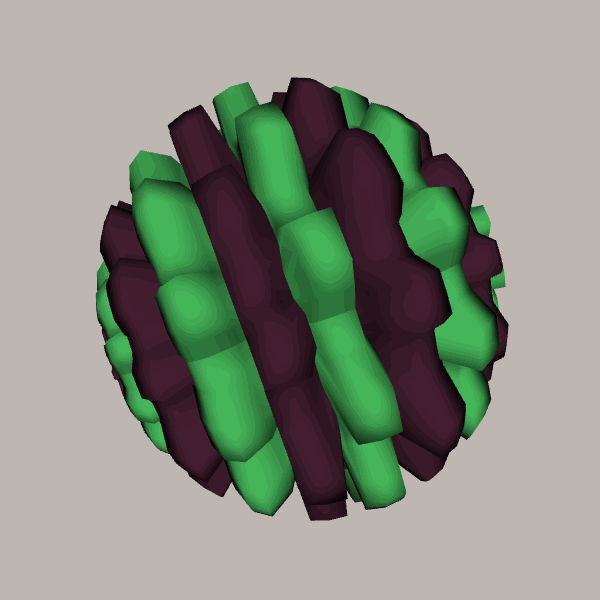
Background: light